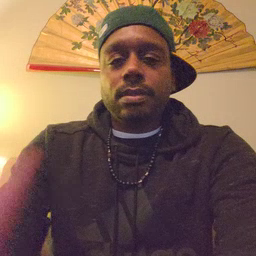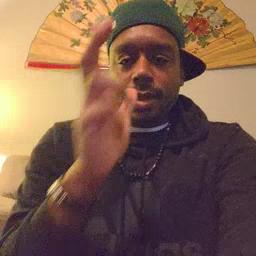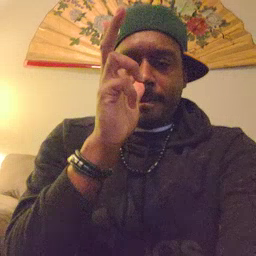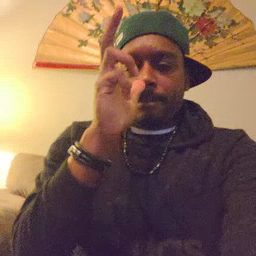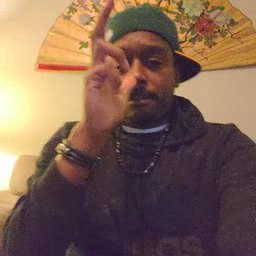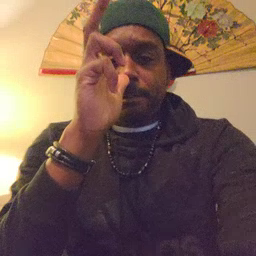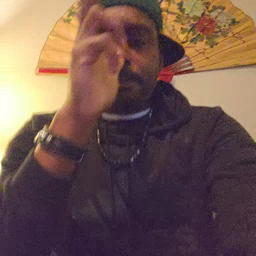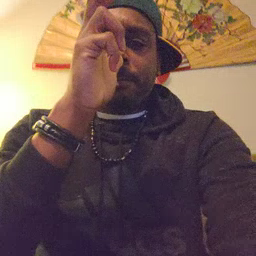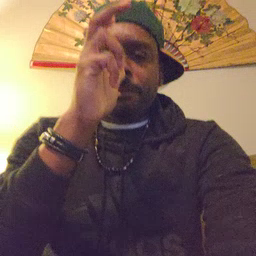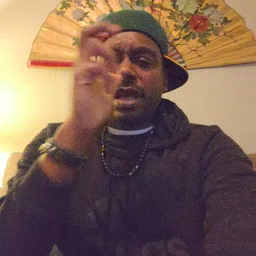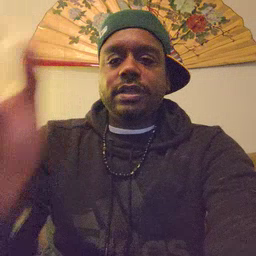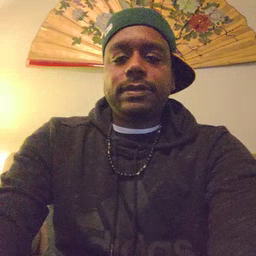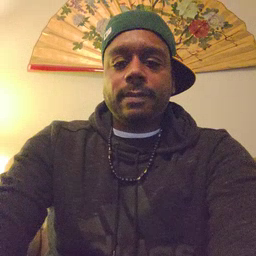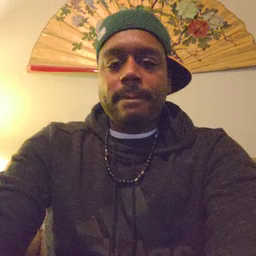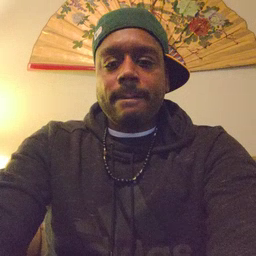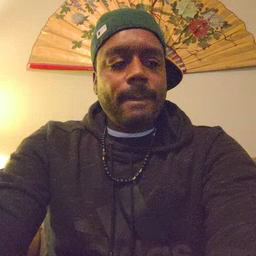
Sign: bug